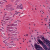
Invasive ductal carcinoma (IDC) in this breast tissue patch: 0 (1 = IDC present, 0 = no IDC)